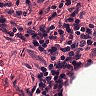
Metastatic tissue present: no